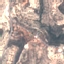
Land use / land cover: PermanentCrop